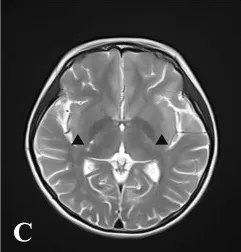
MRI at onset and follow-up. , posterior limb of internal capsule.
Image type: radiology (mri)